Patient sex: M
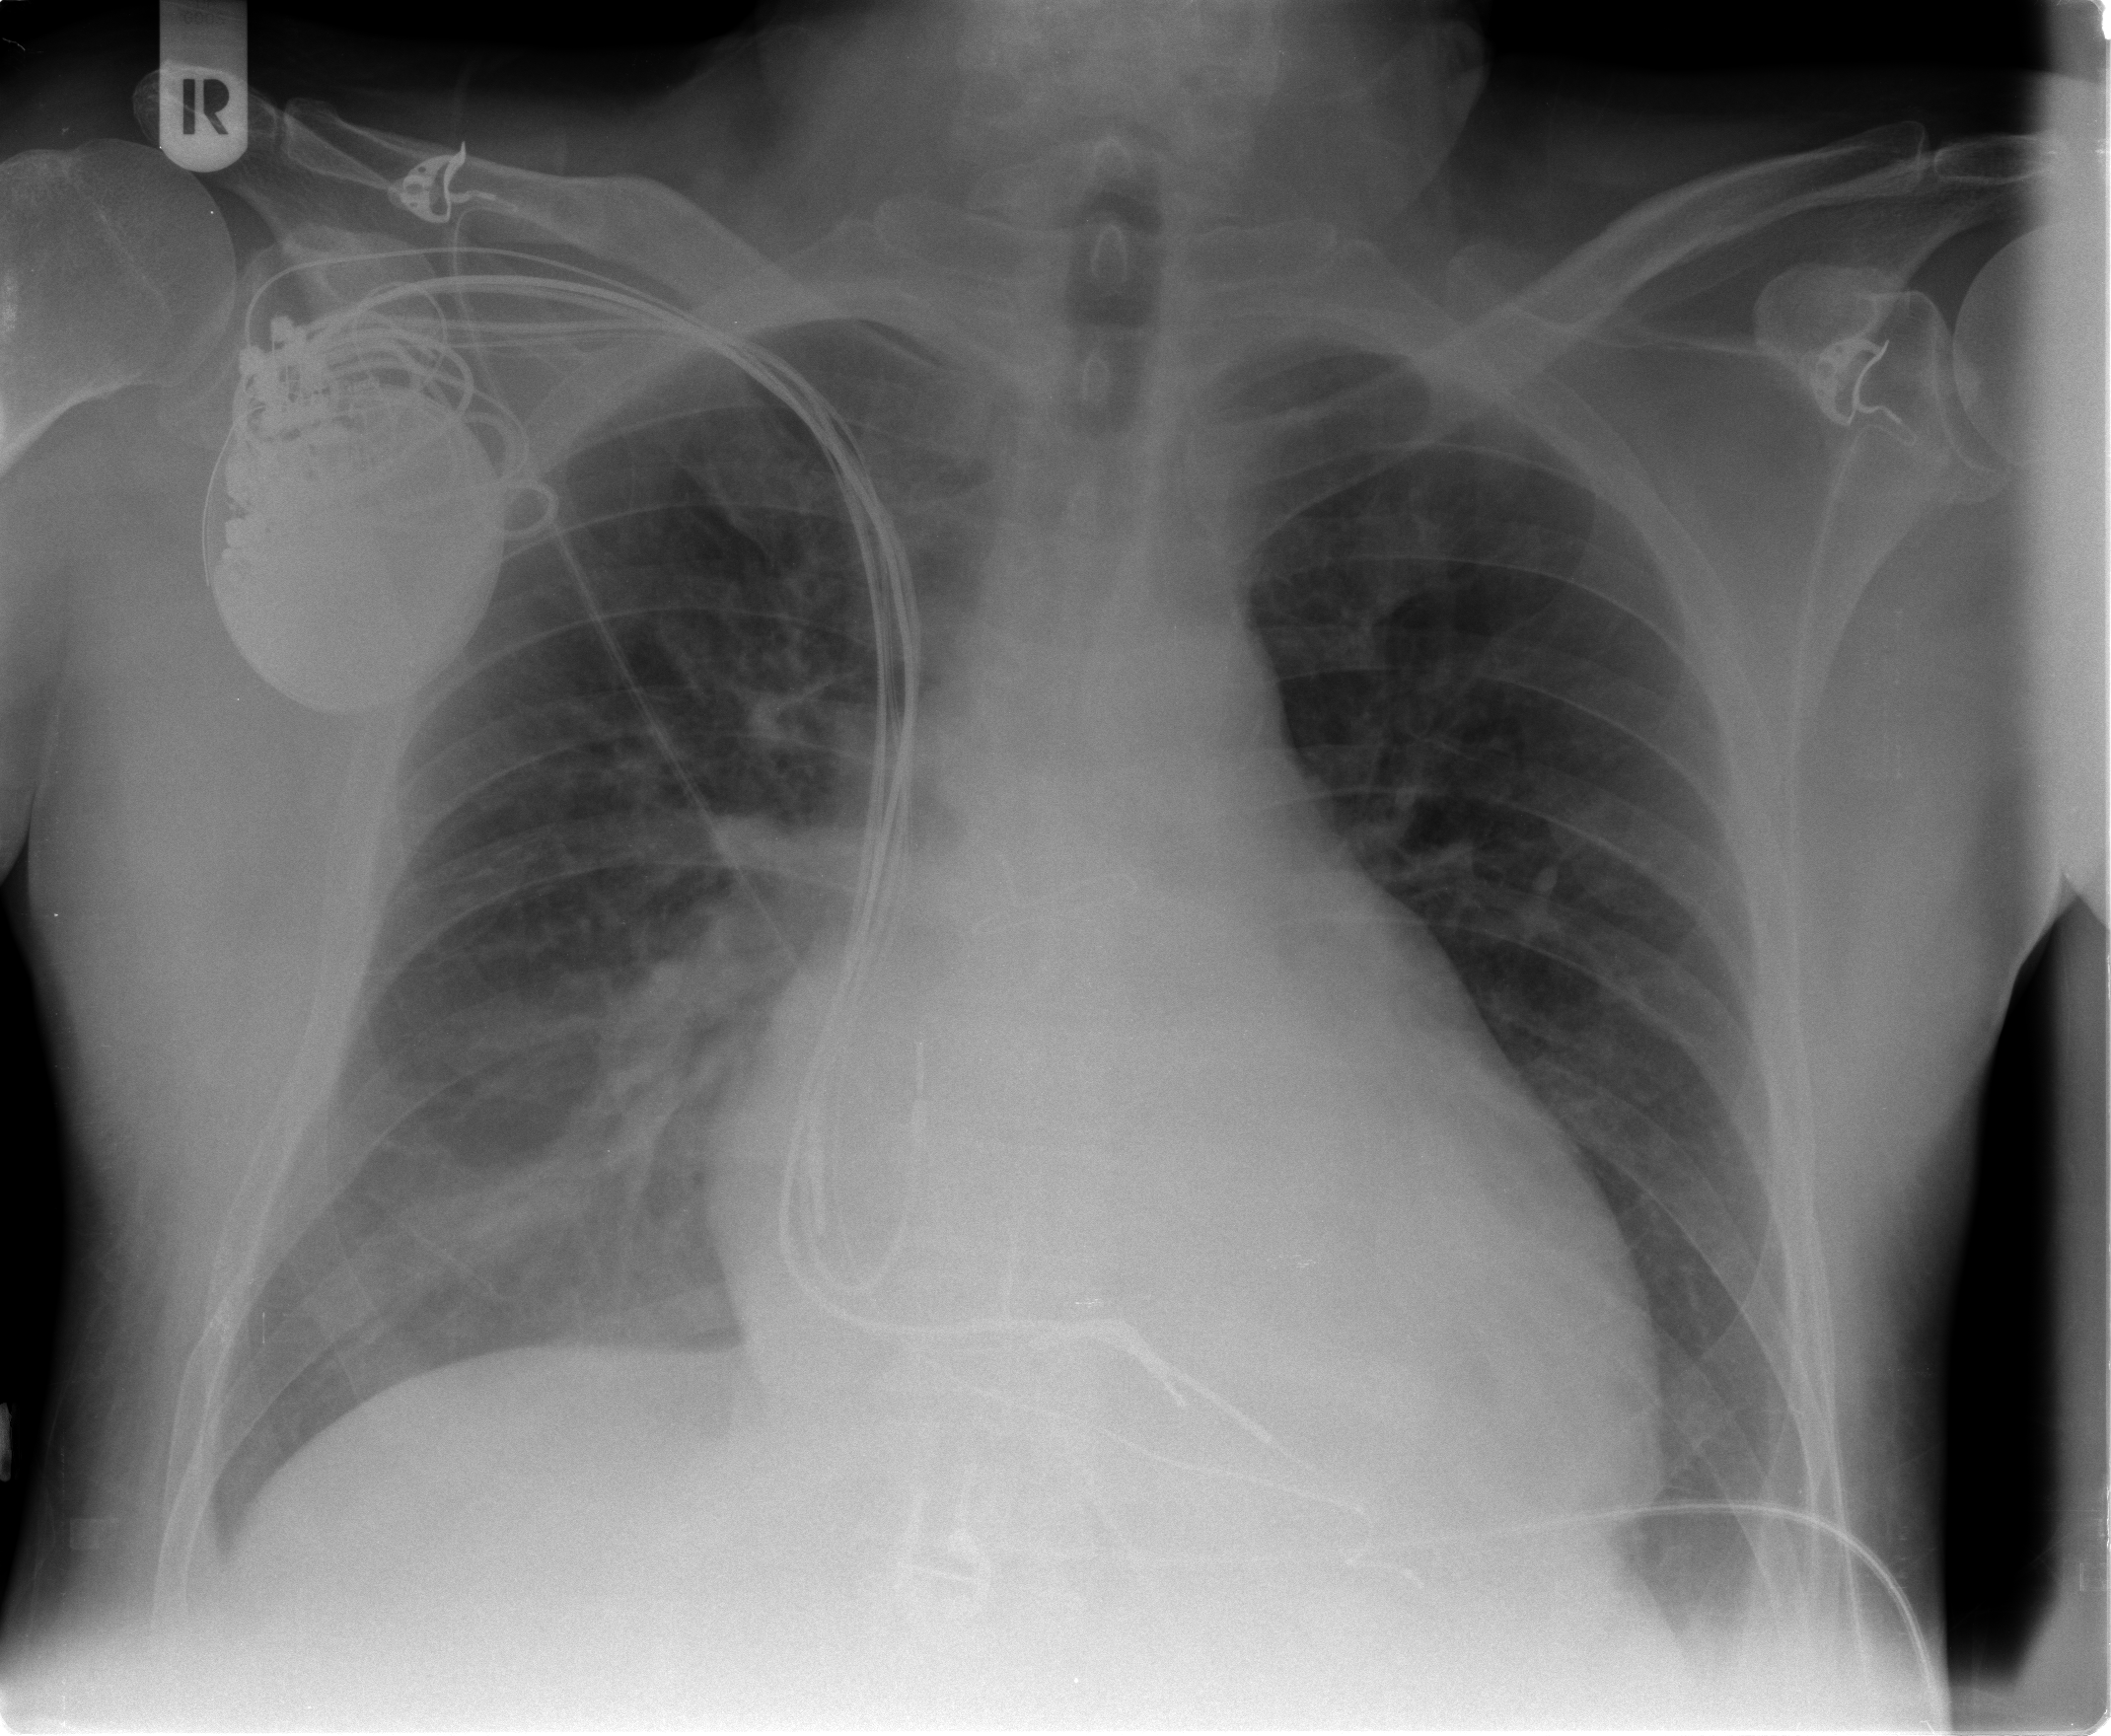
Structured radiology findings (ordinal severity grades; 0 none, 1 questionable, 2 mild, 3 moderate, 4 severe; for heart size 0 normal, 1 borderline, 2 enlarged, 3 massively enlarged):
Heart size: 3
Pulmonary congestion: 2
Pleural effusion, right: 0
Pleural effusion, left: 0
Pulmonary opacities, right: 2
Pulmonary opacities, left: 0
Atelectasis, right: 2
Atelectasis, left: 0